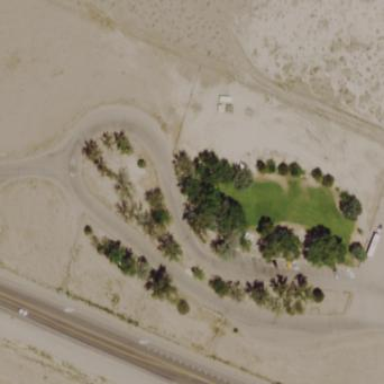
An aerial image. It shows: Rest area along the road.